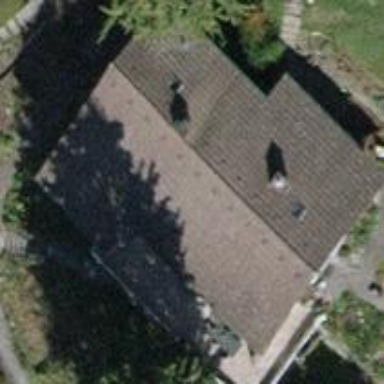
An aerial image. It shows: Detached building with gabled roof.